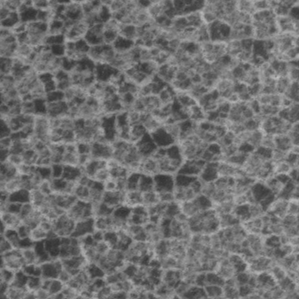
Label: frost